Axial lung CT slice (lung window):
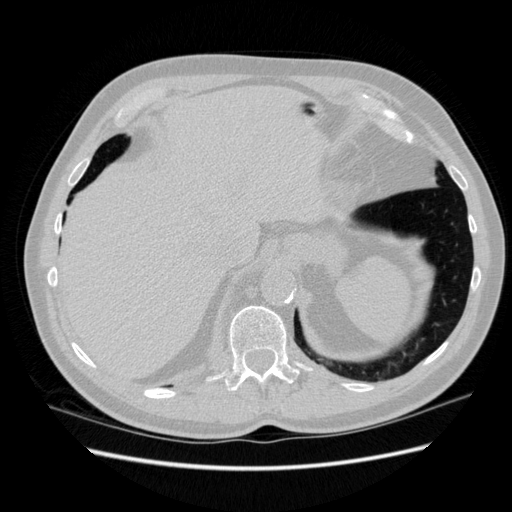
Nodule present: no